Question: I have an iPhone app that is using CoreLocation.
Upon first installing the app, the iPhone system message is displayed asking whether or not the user wants to allow location services, if they click yes, my app suddenly displays the first screen of my app (I'm using a navigation controller), and crashes. This is what I see in the log -
'''
warning: UUID mismatch detected with the loaded library - on disk is:
/Developer/Platforms/iPhoneOS.platform/Developer/SDKs/iPhoneOS3.0.sdk/System/Library/PrivateFrameworks/CoreTelephony.framework/CoreTelephony
=uuid-mismatch-with-loaded-file,file="/Developer/Platforms/iPhoneOS.platform/Developer/SDKs/iPhoneOS3.0.sdk/System/Library/PrivateFrameworks/CoreTelephony.framework/CoreTelephony"
Program received signal: "EXC_BAD_ACCESS".
'''
And the stack trace looks like this

My code isn't too far off from the LocateMe sample (which works on my device). I have this:
'''
CLLocationManager *clLocationManager = [[CLLocationManager alloc] init];
clLocationManager.delegate = self;
if (clLocationManager.locationServicesEnabled) {
[clLocationManager startUpdatingLocation];
} else {
self.searchBar.placeholder = @"Enter location";
}
'''
Any idea on waht I'm doing wrong?
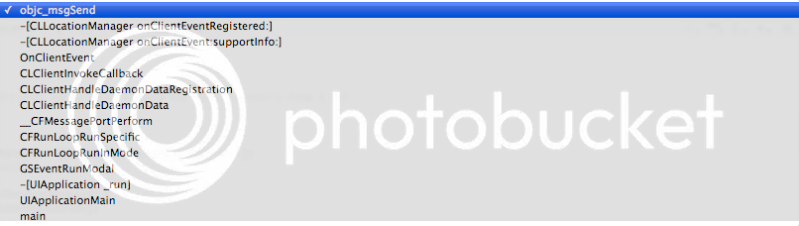
Answer: It looks like this is a byproduct of <URL>
To solve the problem, I wound up following <URL>
Basically, in my ViewController's dealloc method -
'''
- (void)dealloc {
locationManager.delegate = nil;
[locationManager release];
}
'''